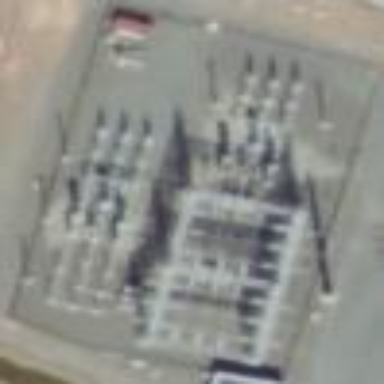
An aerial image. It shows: Substation surrounded by fence.